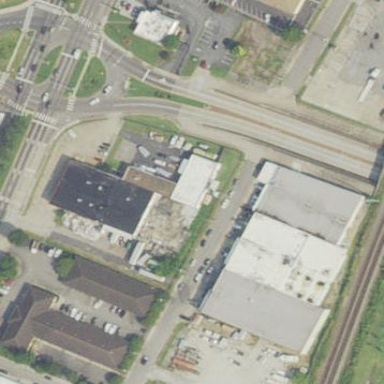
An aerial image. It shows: Commercial building.